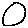
Label: circle